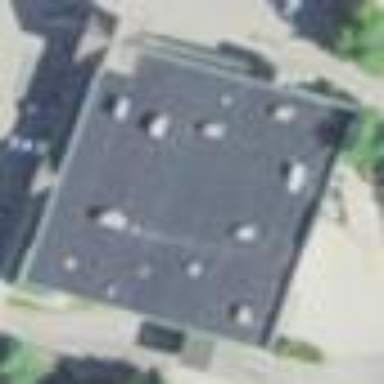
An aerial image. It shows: Building.